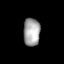
Tissue: lung
Cell type: Endothelial cells
Senescence score: 0.5454
Nuclear area (px): 456
Mean DAPI intensity: 165.202